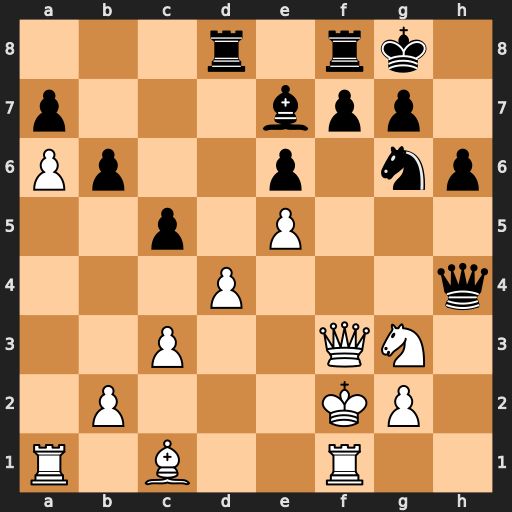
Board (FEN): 3r1rk1/p3bpp1/Pp2p1np/2p1P3/3P3q/2P2QN1/1P3KP1/R1B2R2
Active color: w
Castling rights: -
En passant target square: -
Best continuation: Rh1 Nxe5 dxe5